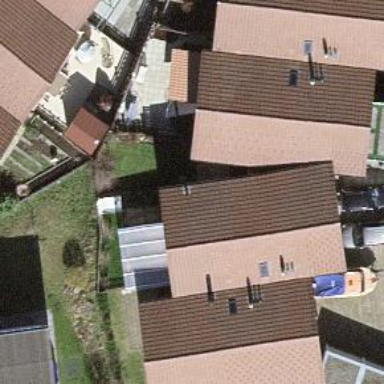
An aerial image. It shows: Building with gabled roof.